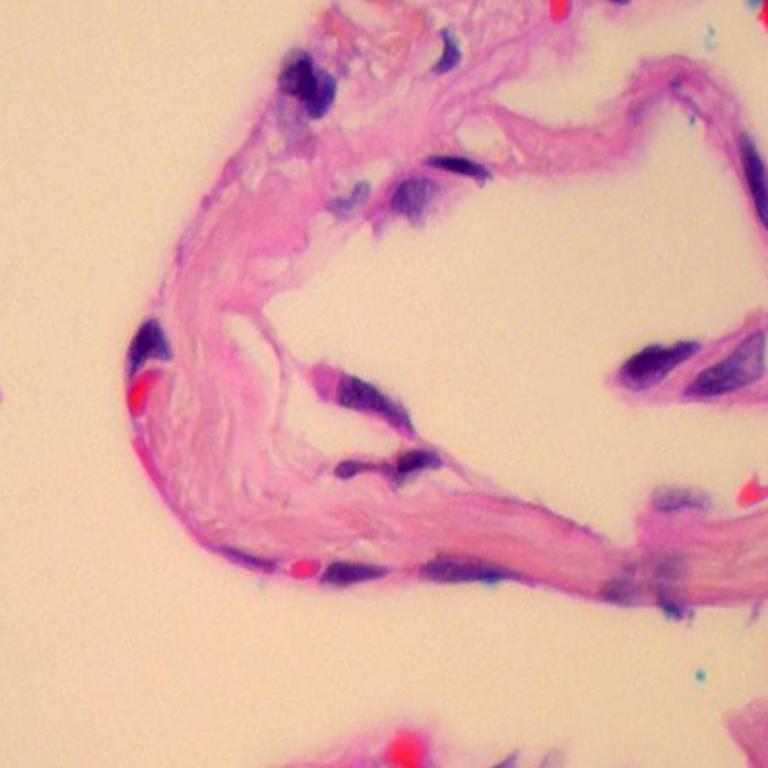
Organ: lung
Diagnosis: benign